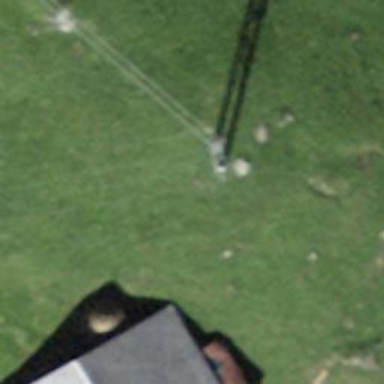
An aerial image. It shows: Minor power line.